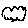
Label: cloud